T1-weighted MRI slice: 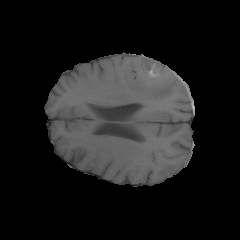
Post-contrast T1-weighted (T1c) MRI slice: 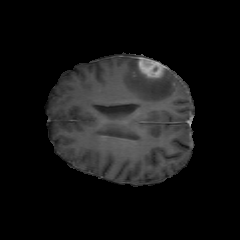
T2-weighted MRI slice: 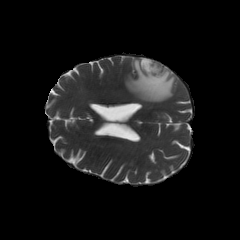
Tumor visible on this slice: yes